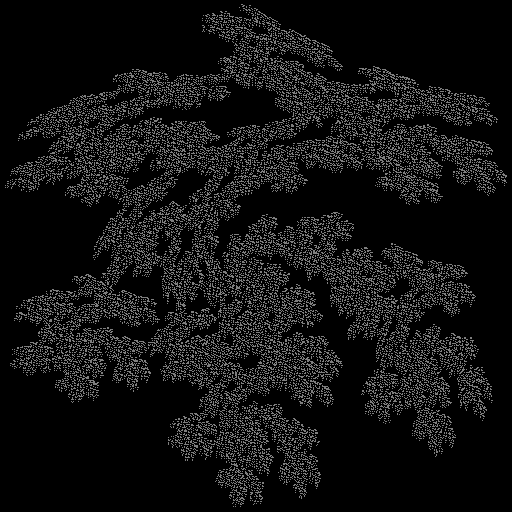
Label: pinetree